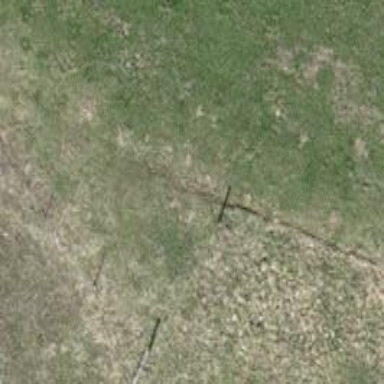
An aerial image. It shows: Fence.